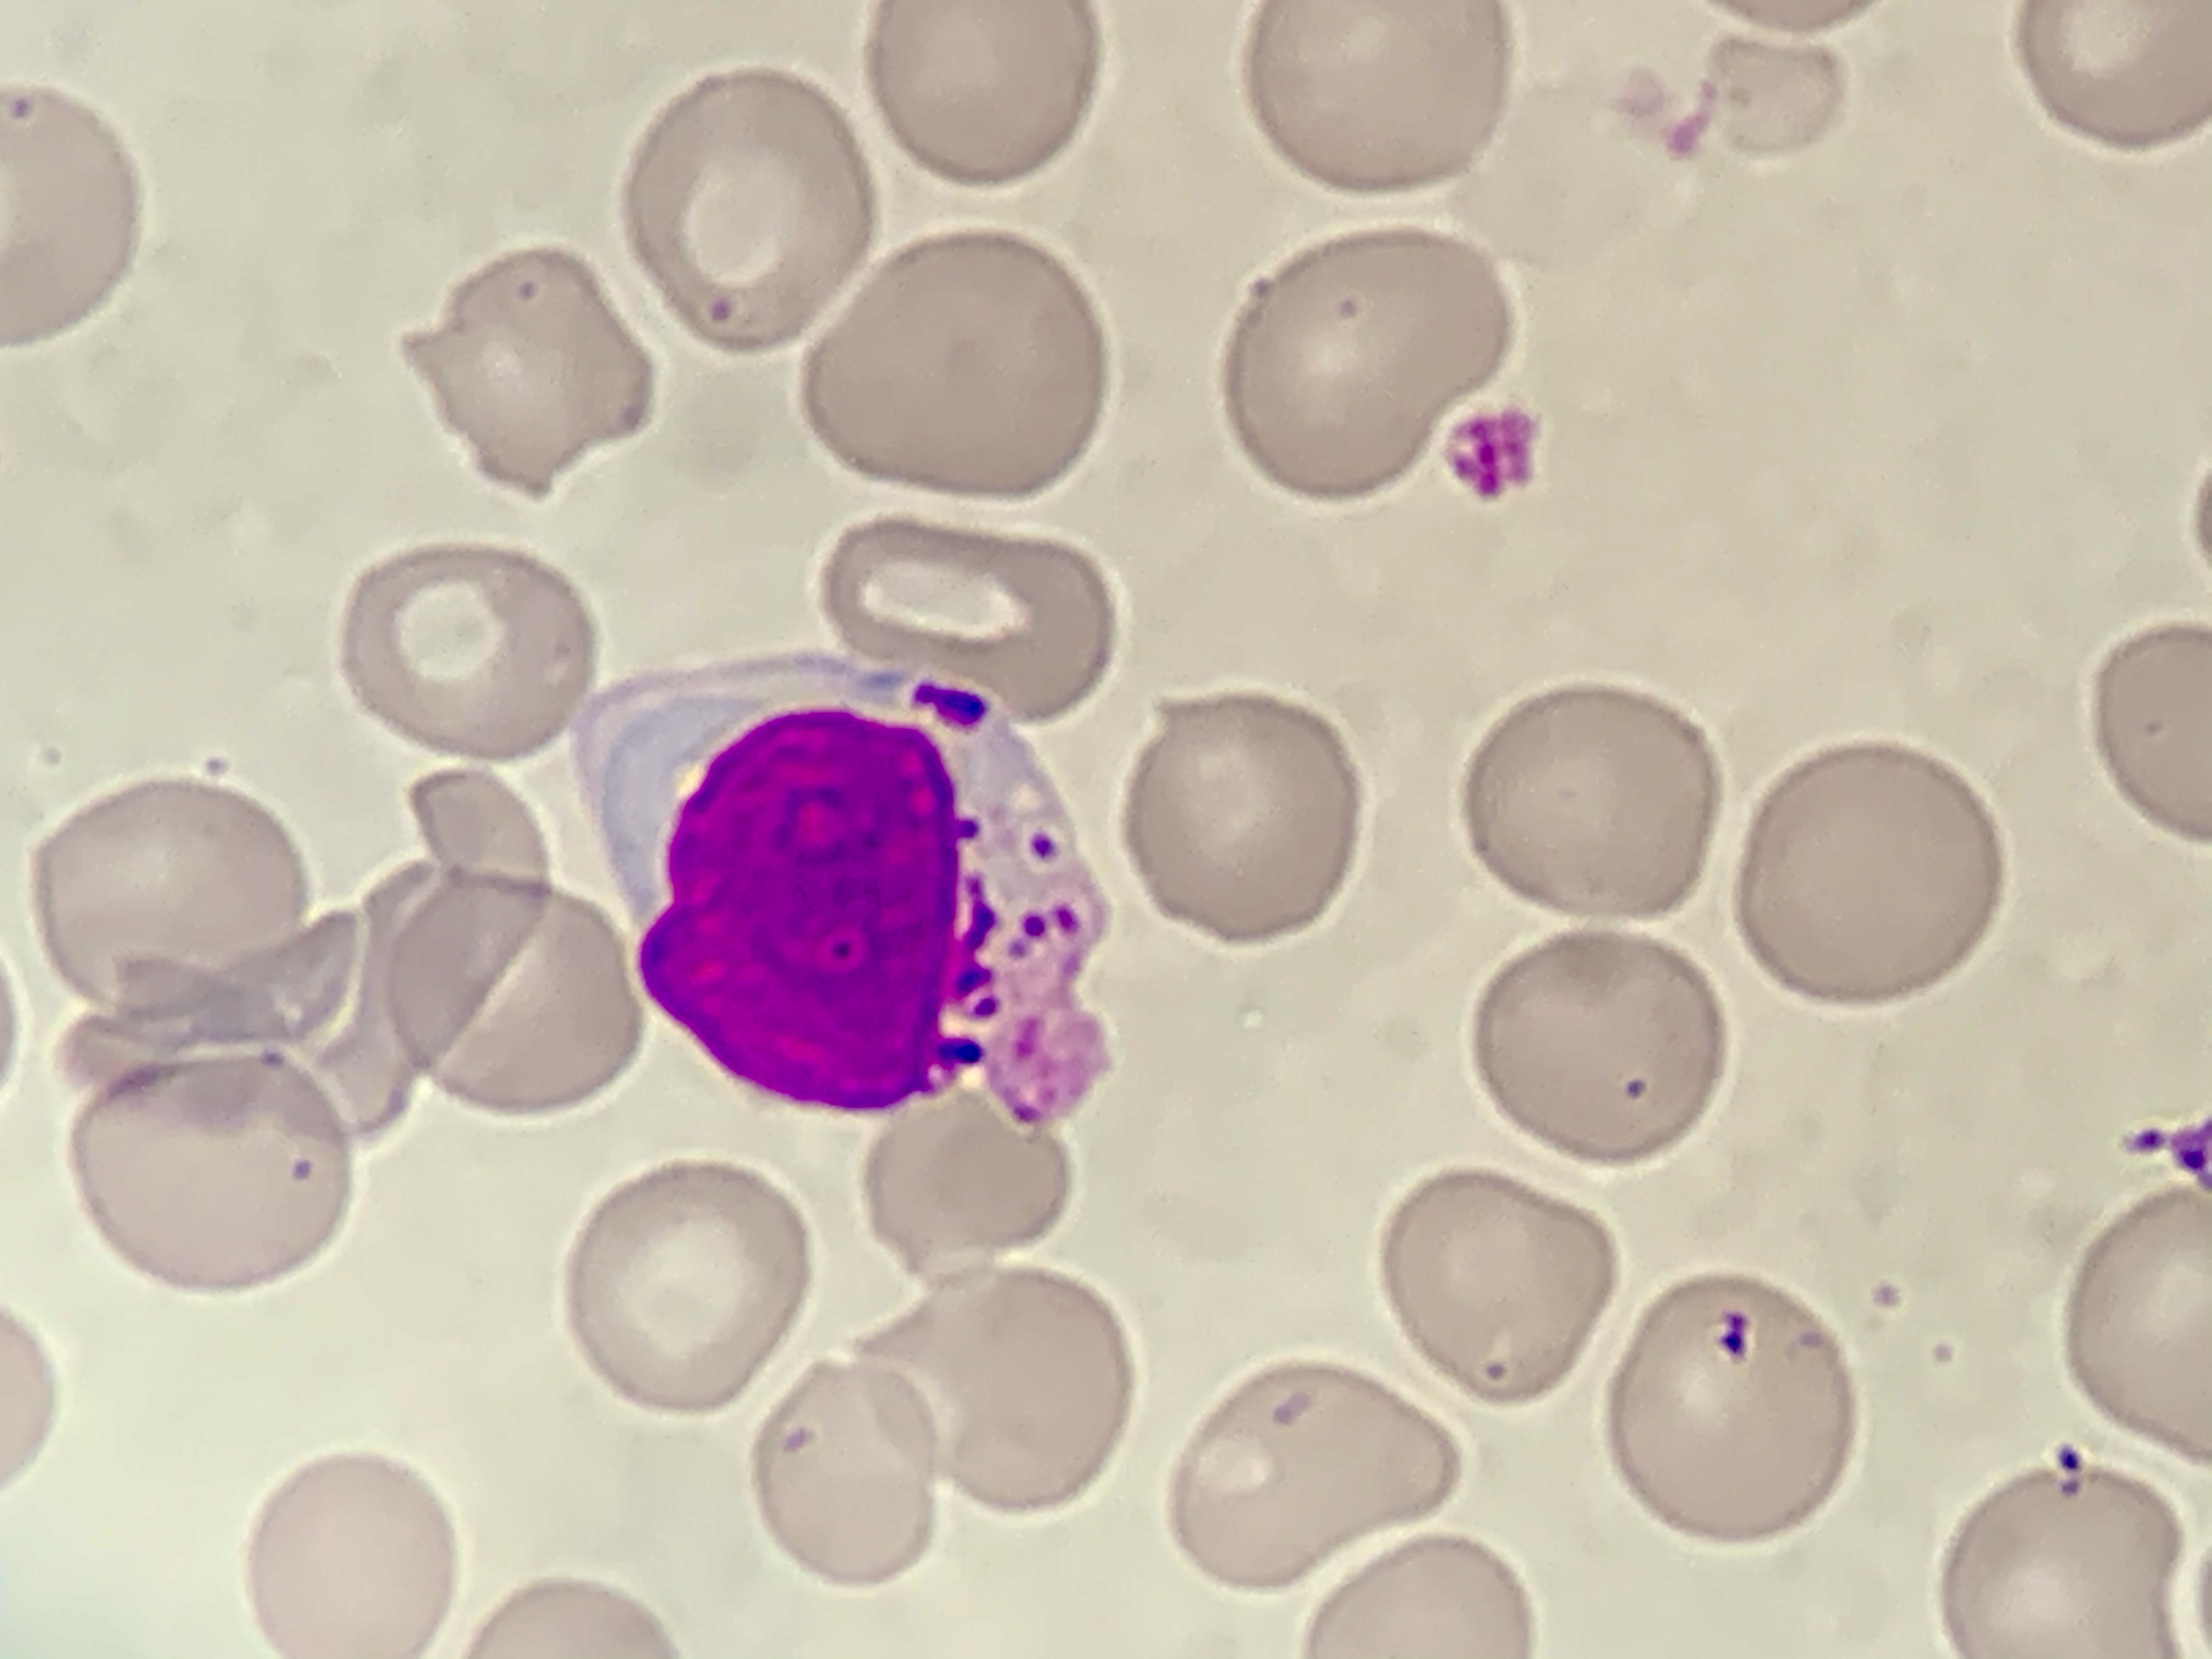
Cell type: LYMPHOCYTES